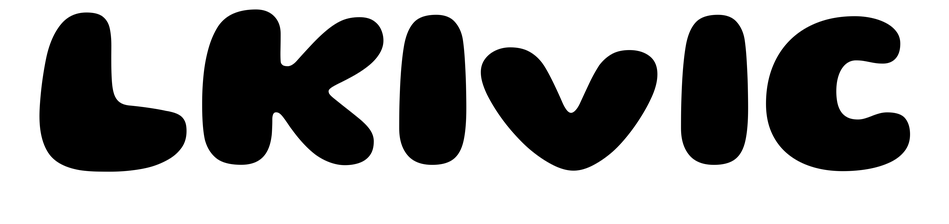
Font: Gluten_ExtraBold